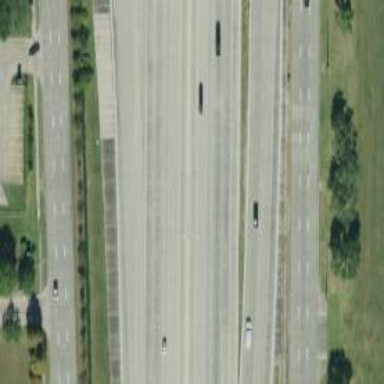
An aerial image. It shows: Motorway link.